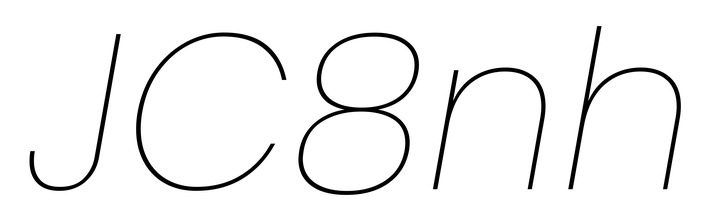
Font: Poppins-ThinItalic